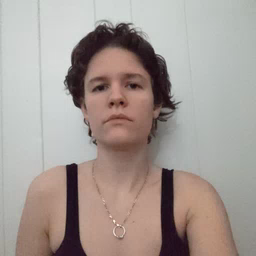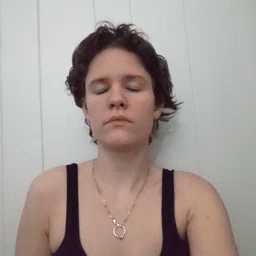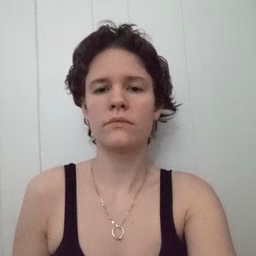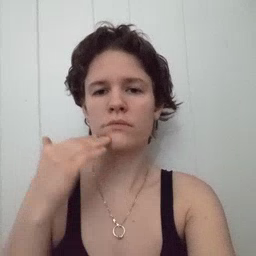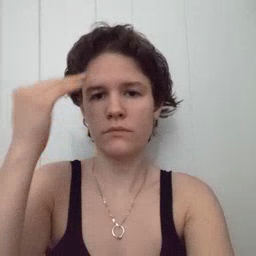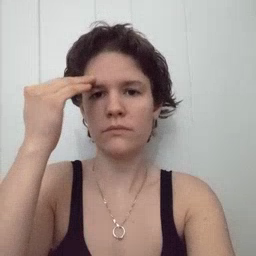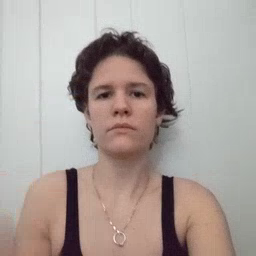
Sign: head